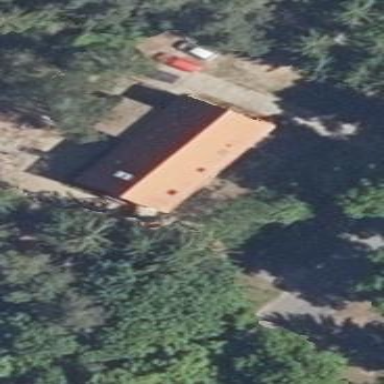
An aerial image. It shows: Detached building with gabled roof made of red roof tiles. The building is white in color.